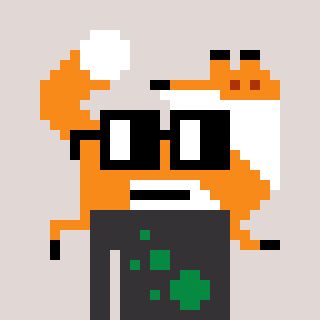
a pixel art character with square black glasses, a fox-shaped head and a grayscale-colored body on a warm background